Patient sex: F
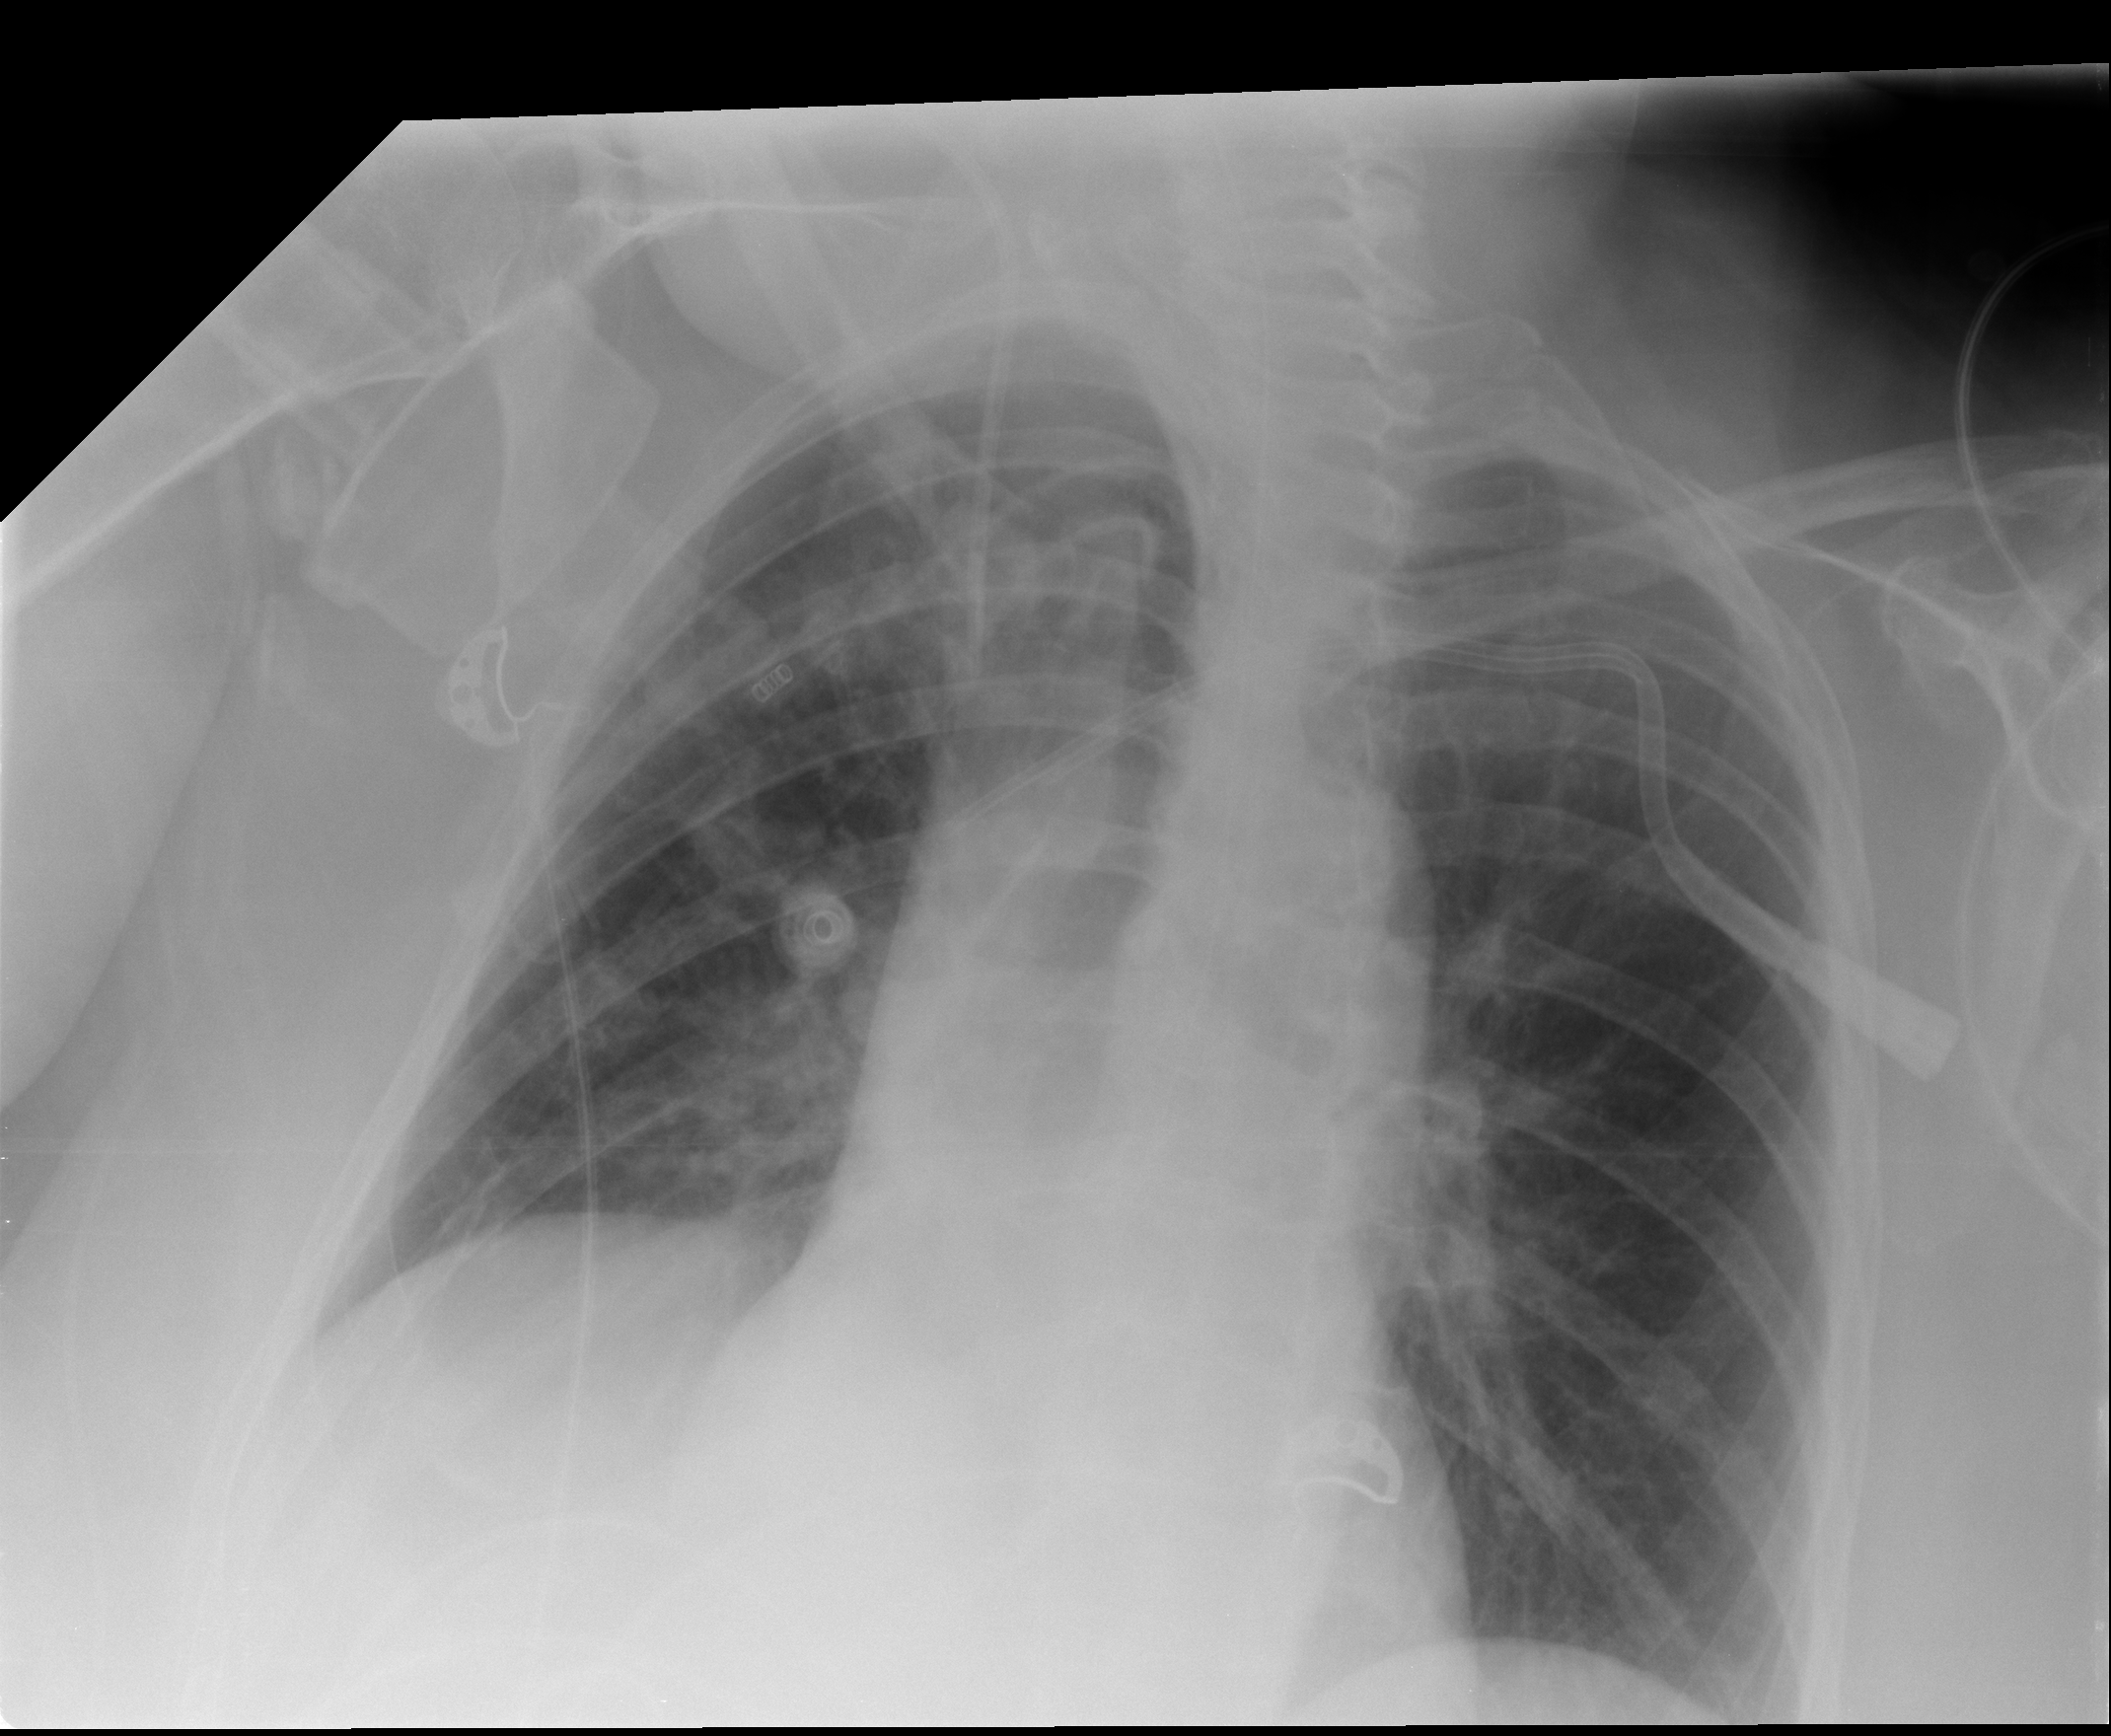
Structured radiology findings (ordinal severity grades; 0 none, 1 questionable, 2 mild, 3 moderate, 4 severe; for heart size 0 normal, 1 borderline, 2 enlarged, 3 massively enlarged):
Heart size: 0
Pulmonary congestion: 0
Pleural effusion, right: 1
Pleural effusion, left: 0
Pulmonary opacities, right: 0
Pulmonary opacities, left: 0
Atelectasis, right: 2
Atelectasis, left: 0